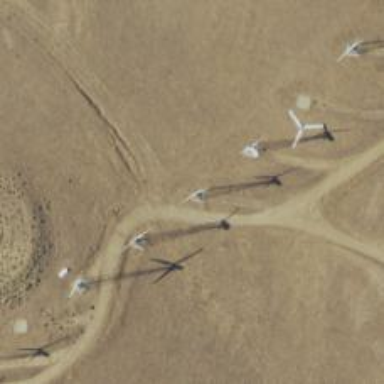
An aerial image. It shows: Wind generator powered by wind turbine.